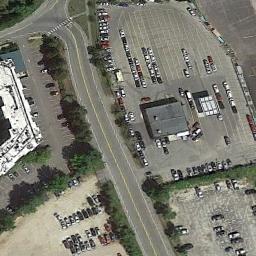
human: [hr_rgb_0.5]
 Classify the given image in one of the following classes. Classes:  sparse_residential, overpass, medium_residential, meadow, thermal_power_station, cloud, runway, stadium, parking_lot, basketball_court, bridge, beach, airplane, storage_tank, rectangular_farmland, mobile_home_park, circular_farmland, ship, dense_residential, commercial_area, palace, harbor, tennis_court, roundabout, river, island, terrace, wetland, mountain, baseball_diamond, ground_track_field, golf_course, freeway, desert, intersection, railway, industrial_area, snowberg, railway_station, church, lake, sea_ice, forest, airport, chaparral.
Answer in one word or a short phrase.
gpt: parking_lot